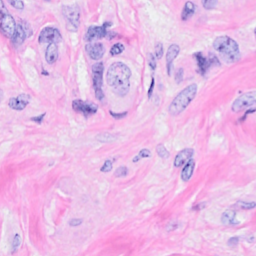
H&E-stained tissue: Breast